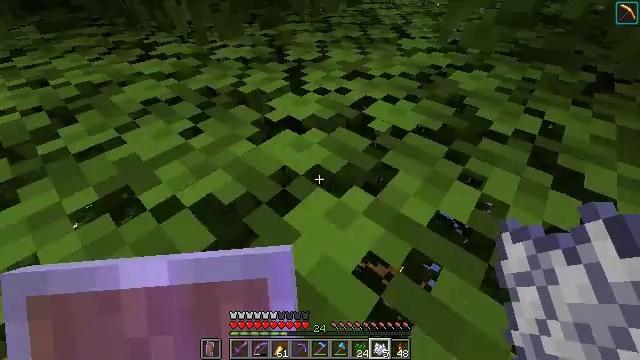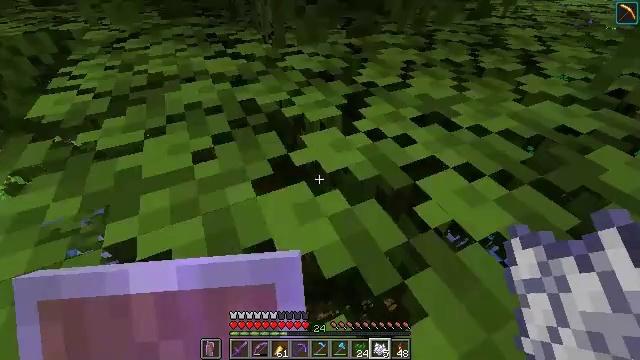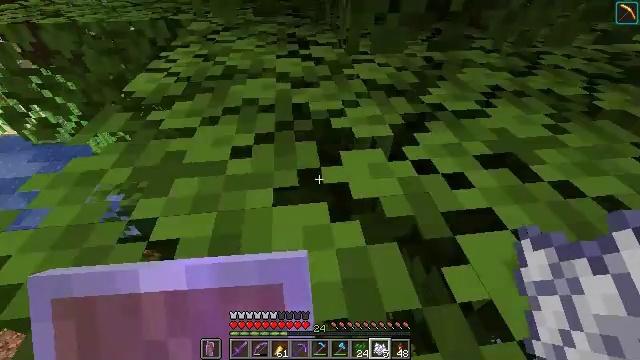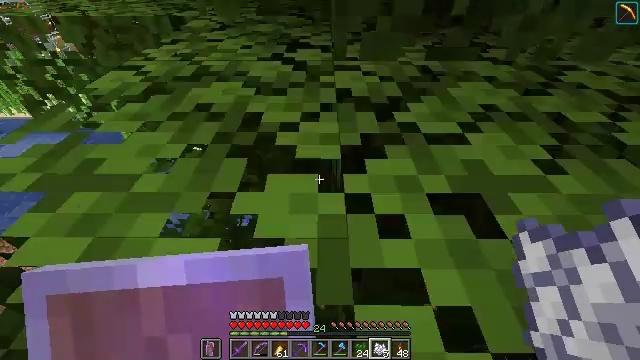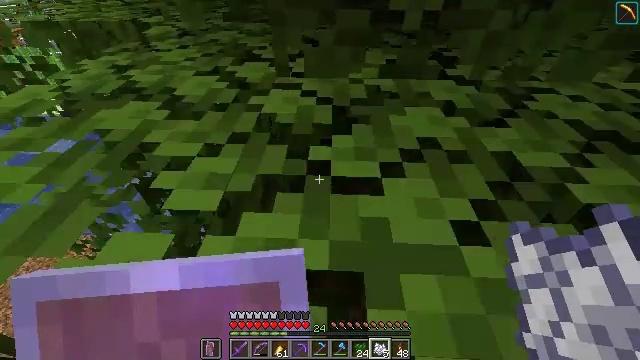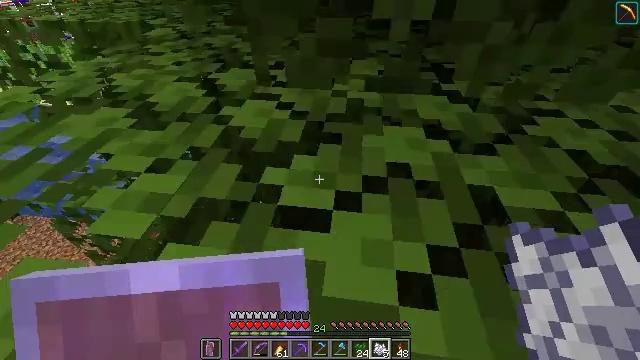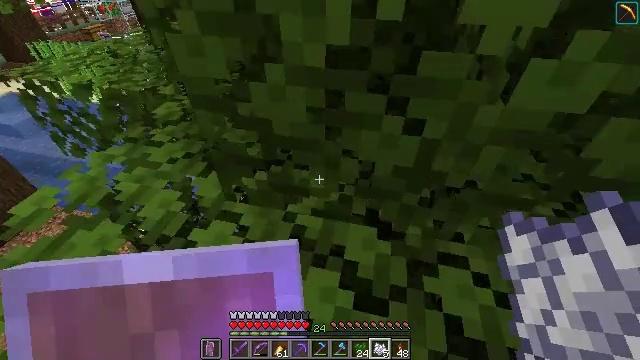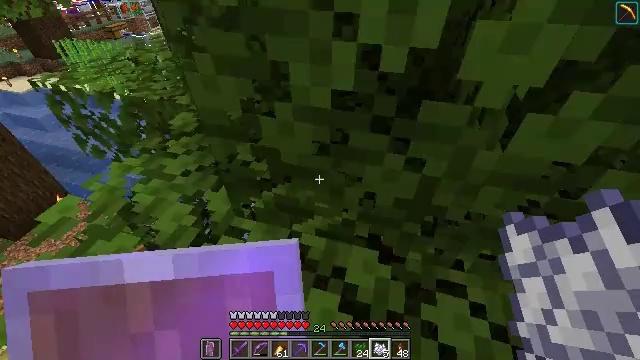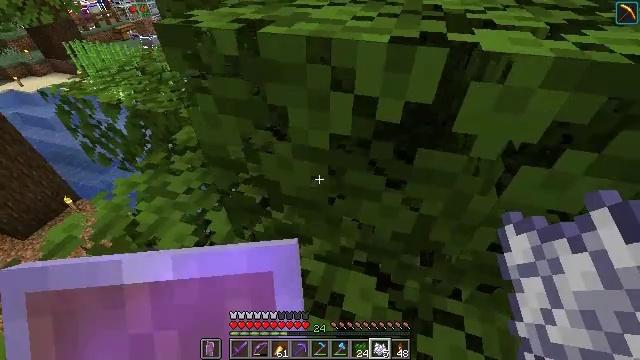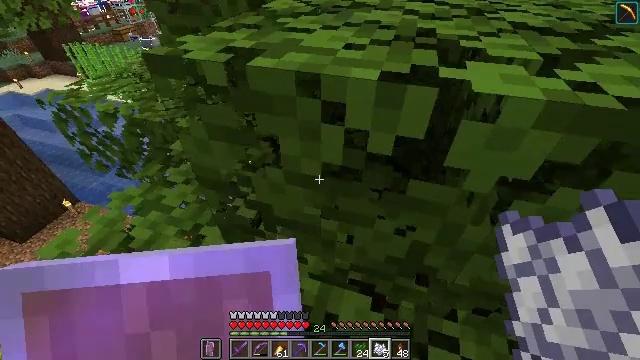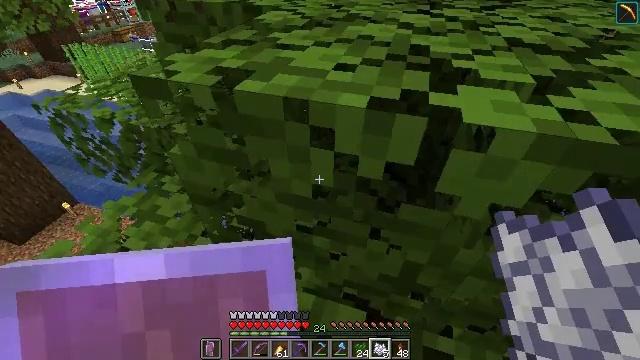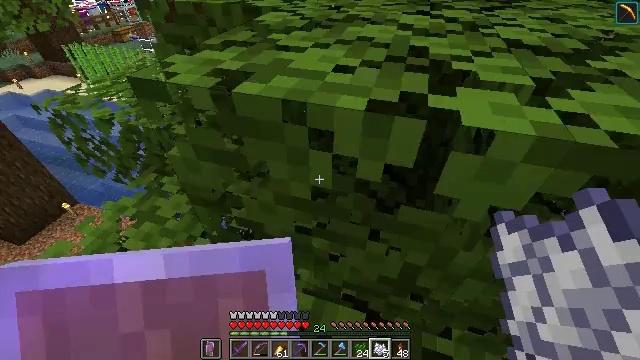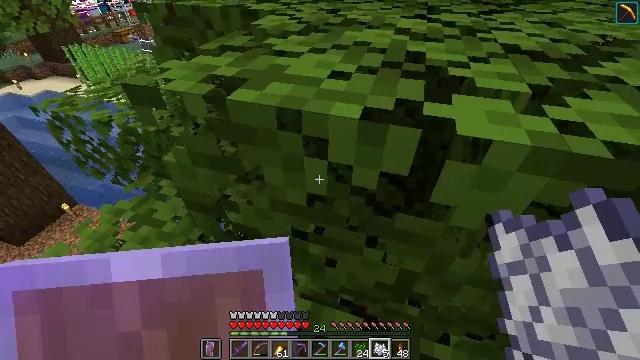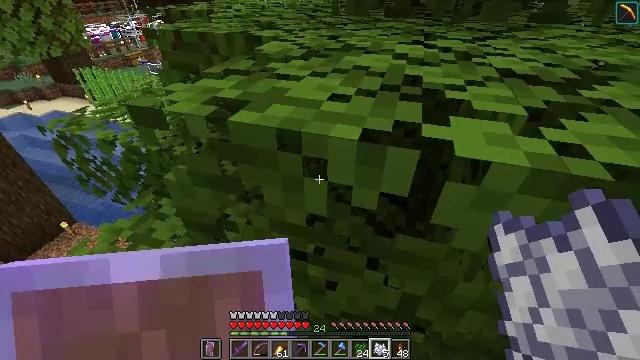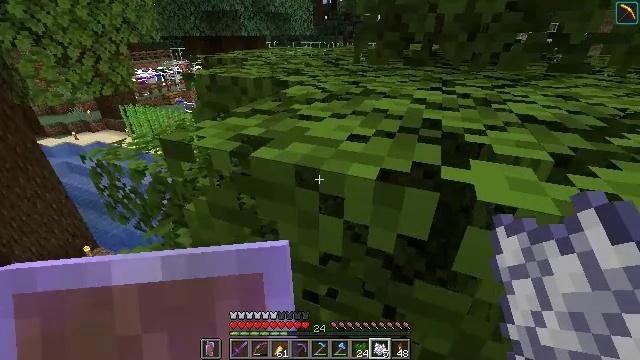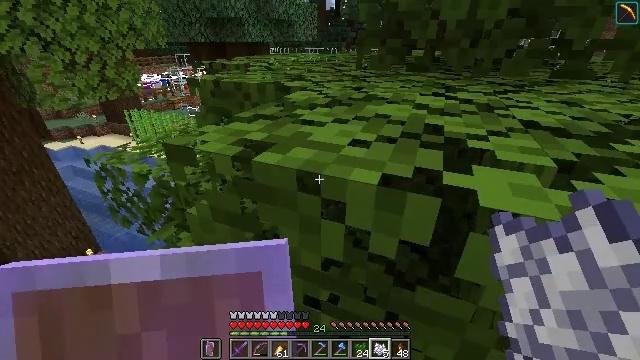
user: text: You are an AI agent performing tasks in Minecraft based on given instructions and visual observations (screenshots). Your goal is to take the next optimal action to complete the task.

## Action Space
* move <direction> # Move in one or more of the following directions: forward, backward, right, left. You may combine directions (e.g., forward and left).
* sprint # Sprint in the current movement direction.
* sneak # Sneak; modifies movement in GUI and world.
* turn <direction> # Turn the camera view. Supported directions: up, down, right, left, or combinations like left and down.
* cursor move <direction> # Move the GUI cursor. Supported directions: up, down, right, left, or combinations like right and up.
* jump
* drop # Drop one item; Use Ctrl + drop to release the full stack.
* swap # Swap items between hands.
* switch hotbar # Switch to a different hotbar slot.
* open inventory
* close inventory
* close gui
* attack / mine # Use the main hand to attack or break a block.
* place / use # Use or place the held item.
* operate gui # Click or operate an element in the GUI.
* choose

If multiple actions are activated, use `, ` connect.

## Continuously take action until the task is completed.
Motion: motion action
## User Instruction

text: Mine dark oak leaves from the tree.
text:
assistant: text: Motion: turn left
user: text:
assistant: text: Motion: turn left
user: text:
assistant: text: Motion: turn left
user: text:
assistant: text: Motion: sneak, turn left
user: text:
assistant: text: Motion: sneak, turn left
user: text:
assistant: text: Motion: sneak, turn left
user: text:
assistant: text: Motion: sneak, turn left
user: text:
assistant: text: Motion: sneak, turn left
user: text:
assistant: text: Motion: sneak
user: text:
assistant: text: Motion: sneak
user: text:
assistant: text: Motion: sneak
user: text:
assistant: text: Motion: sneak
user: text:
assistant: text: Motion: sneak, turn up
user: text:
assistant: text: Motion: sneak, turn left and up
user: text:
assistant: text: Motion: sneak, turn up
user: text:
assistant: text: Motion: sneak
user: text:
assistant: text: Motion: sneak
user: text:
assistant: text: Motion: sneak
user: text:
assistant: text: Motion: move forward, sneak, turn right
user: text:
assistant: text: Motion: move forward, sneak, turn right
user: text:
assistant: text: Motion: move forward, sneak, turn right and up
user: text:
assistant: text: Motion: move forward, turn right
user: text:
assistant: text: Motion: move forward
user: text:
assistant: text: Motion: move forward
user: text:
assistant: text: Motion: move forward
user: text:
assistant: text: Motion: move forward
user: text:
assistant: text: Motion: move forward
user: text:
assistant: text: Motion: move forward, turn right, jump
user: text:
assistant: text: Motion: move forward, turn right, jump
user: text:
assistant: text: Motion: move forward, turn right and up, jump